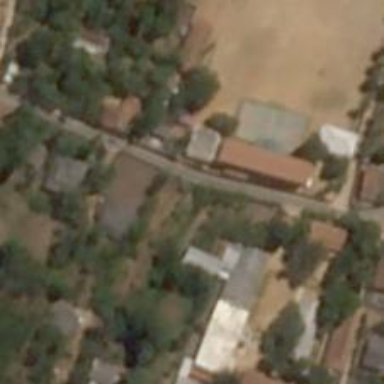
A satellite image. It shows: School.